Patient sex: M
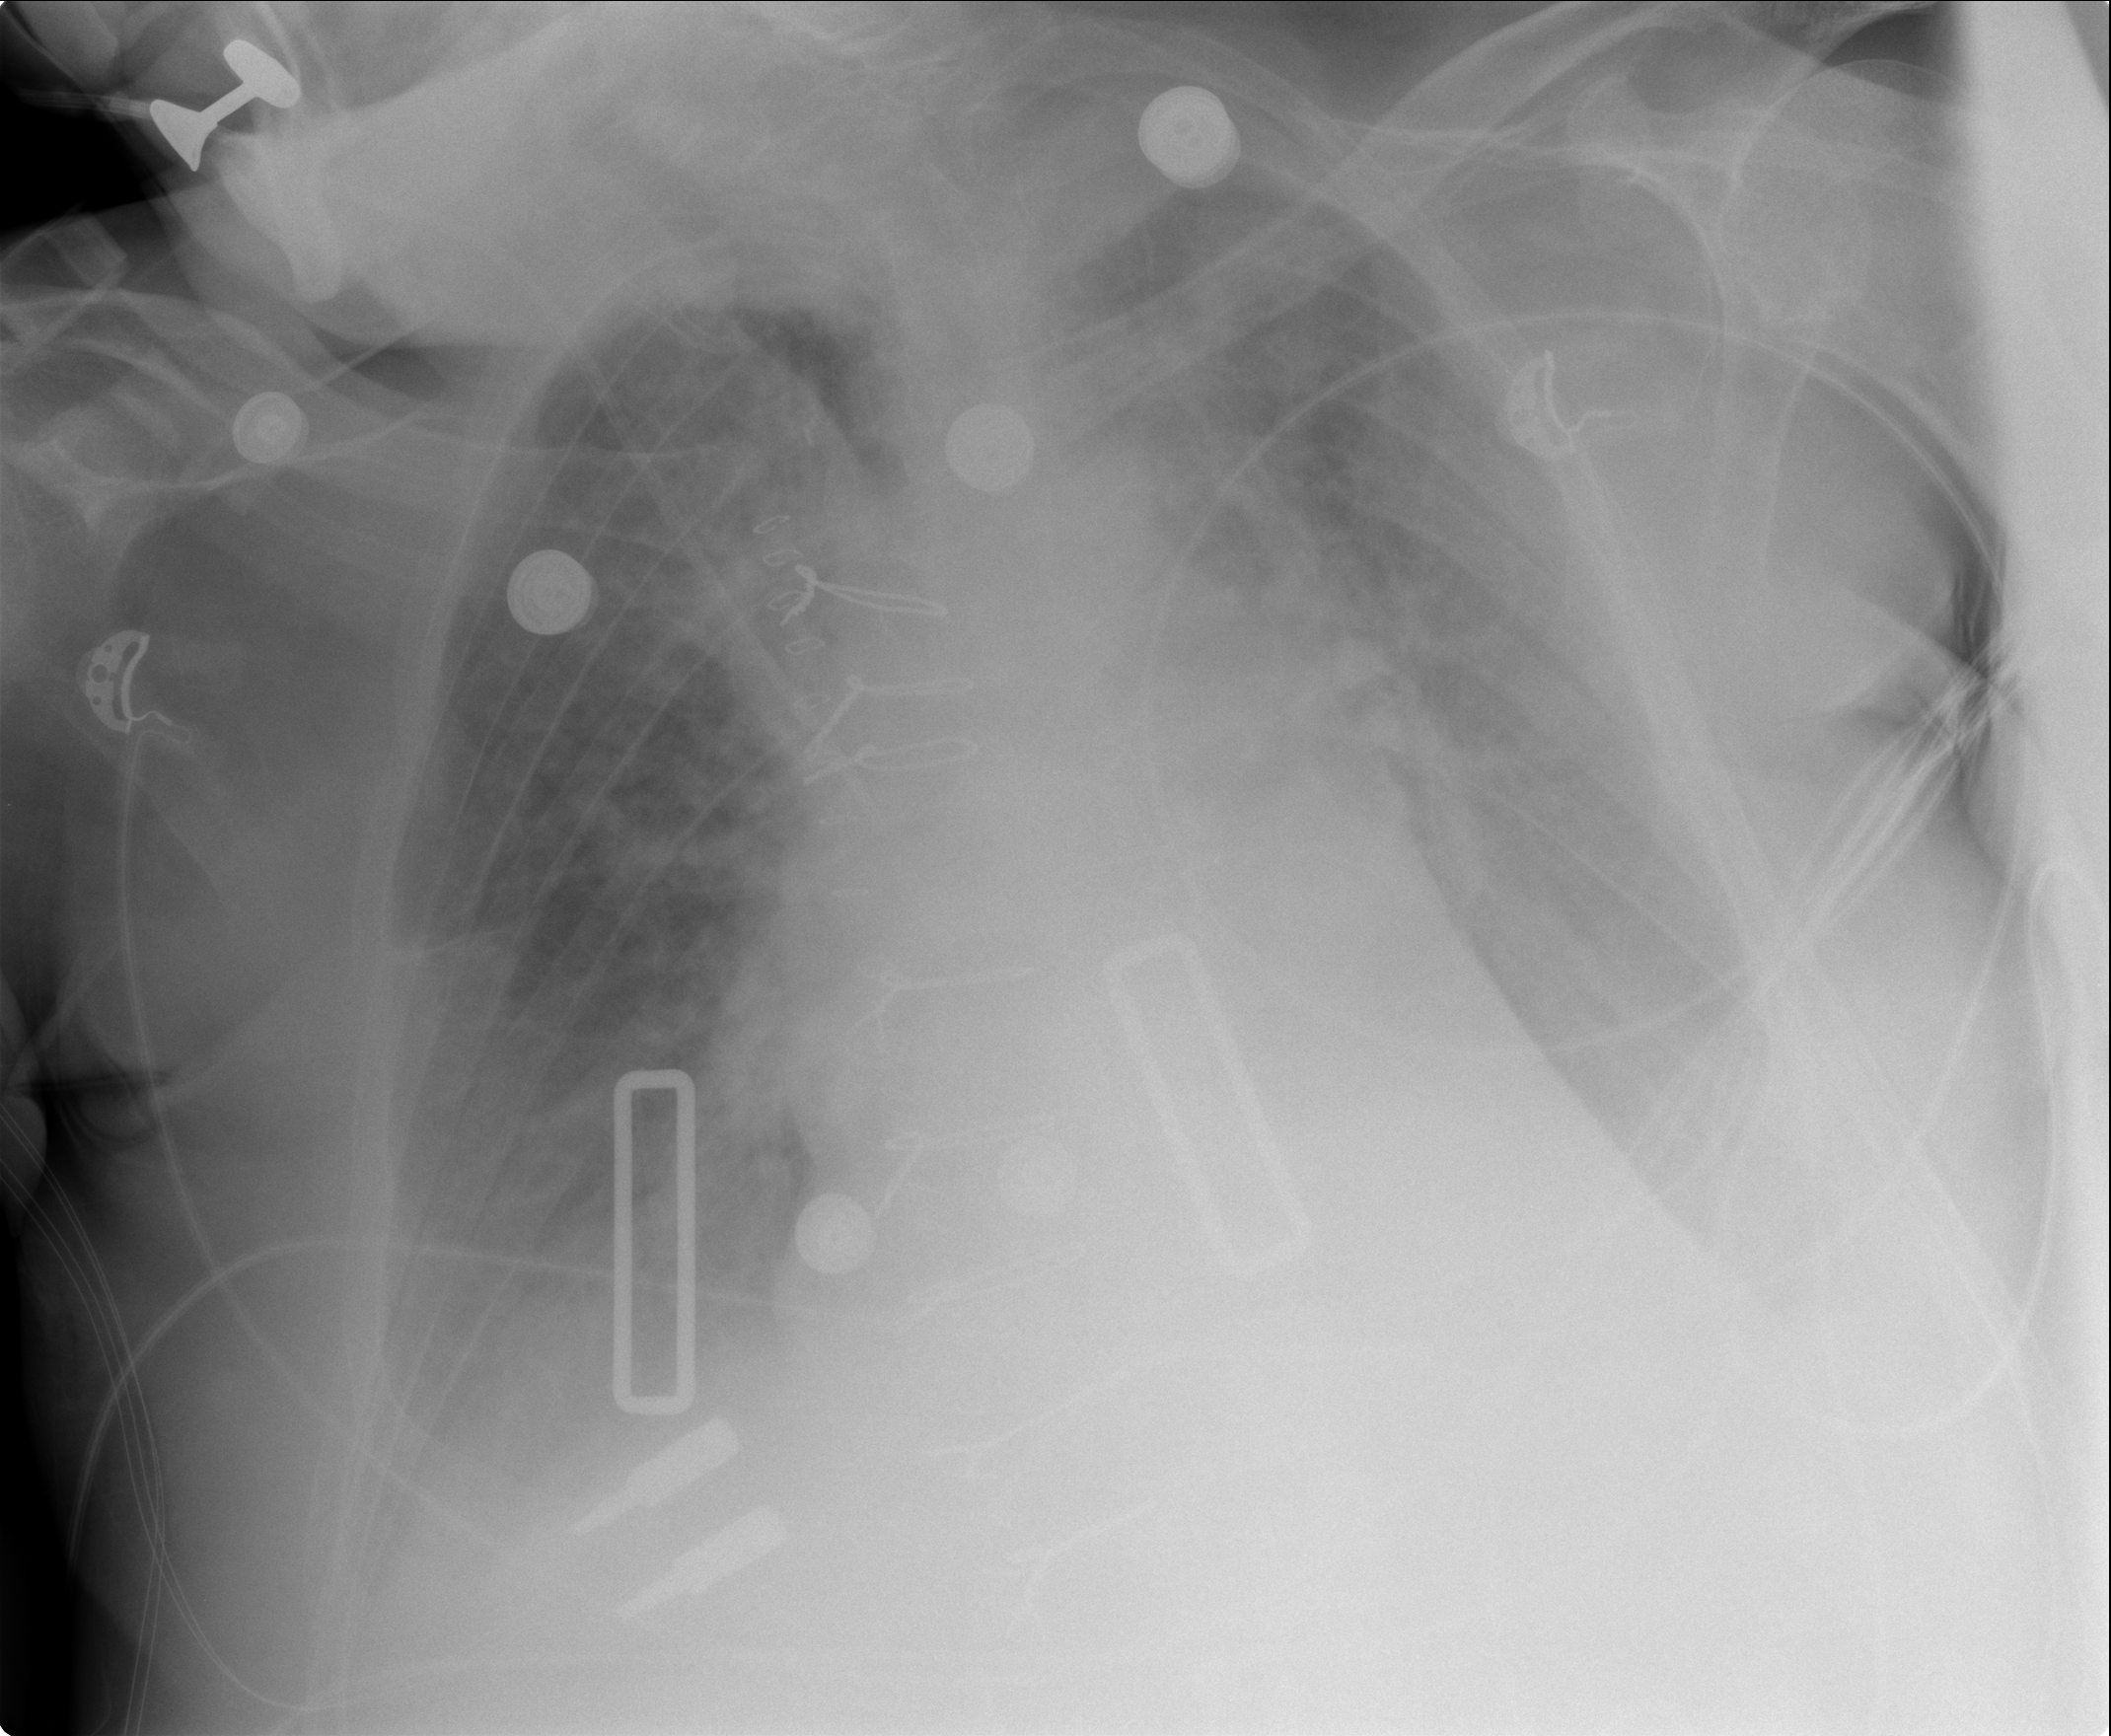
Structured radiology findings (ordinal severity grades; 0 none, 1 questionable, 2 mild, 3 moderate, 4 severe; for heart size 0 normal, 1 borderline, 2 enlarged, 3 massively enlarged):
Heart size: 2
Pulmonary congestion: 2
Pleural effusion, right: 3
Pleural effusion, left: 3
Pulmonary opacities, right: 0
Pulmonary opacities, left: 0
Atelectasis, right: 2
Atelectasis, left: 2